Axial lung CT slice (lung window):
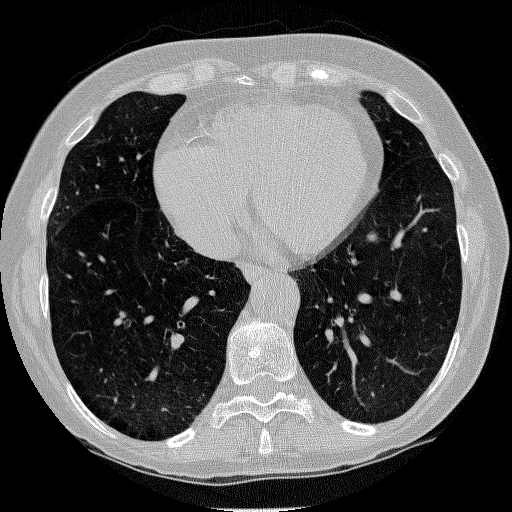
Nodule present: no